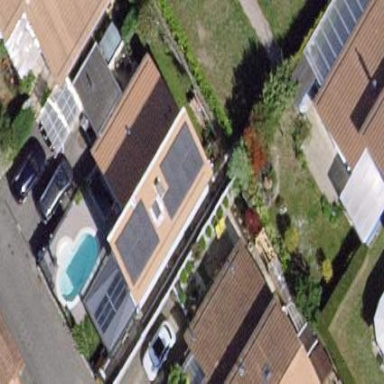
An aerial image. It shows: House with skillion roof shape.